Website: crate-barrel
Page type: delivery-shipping
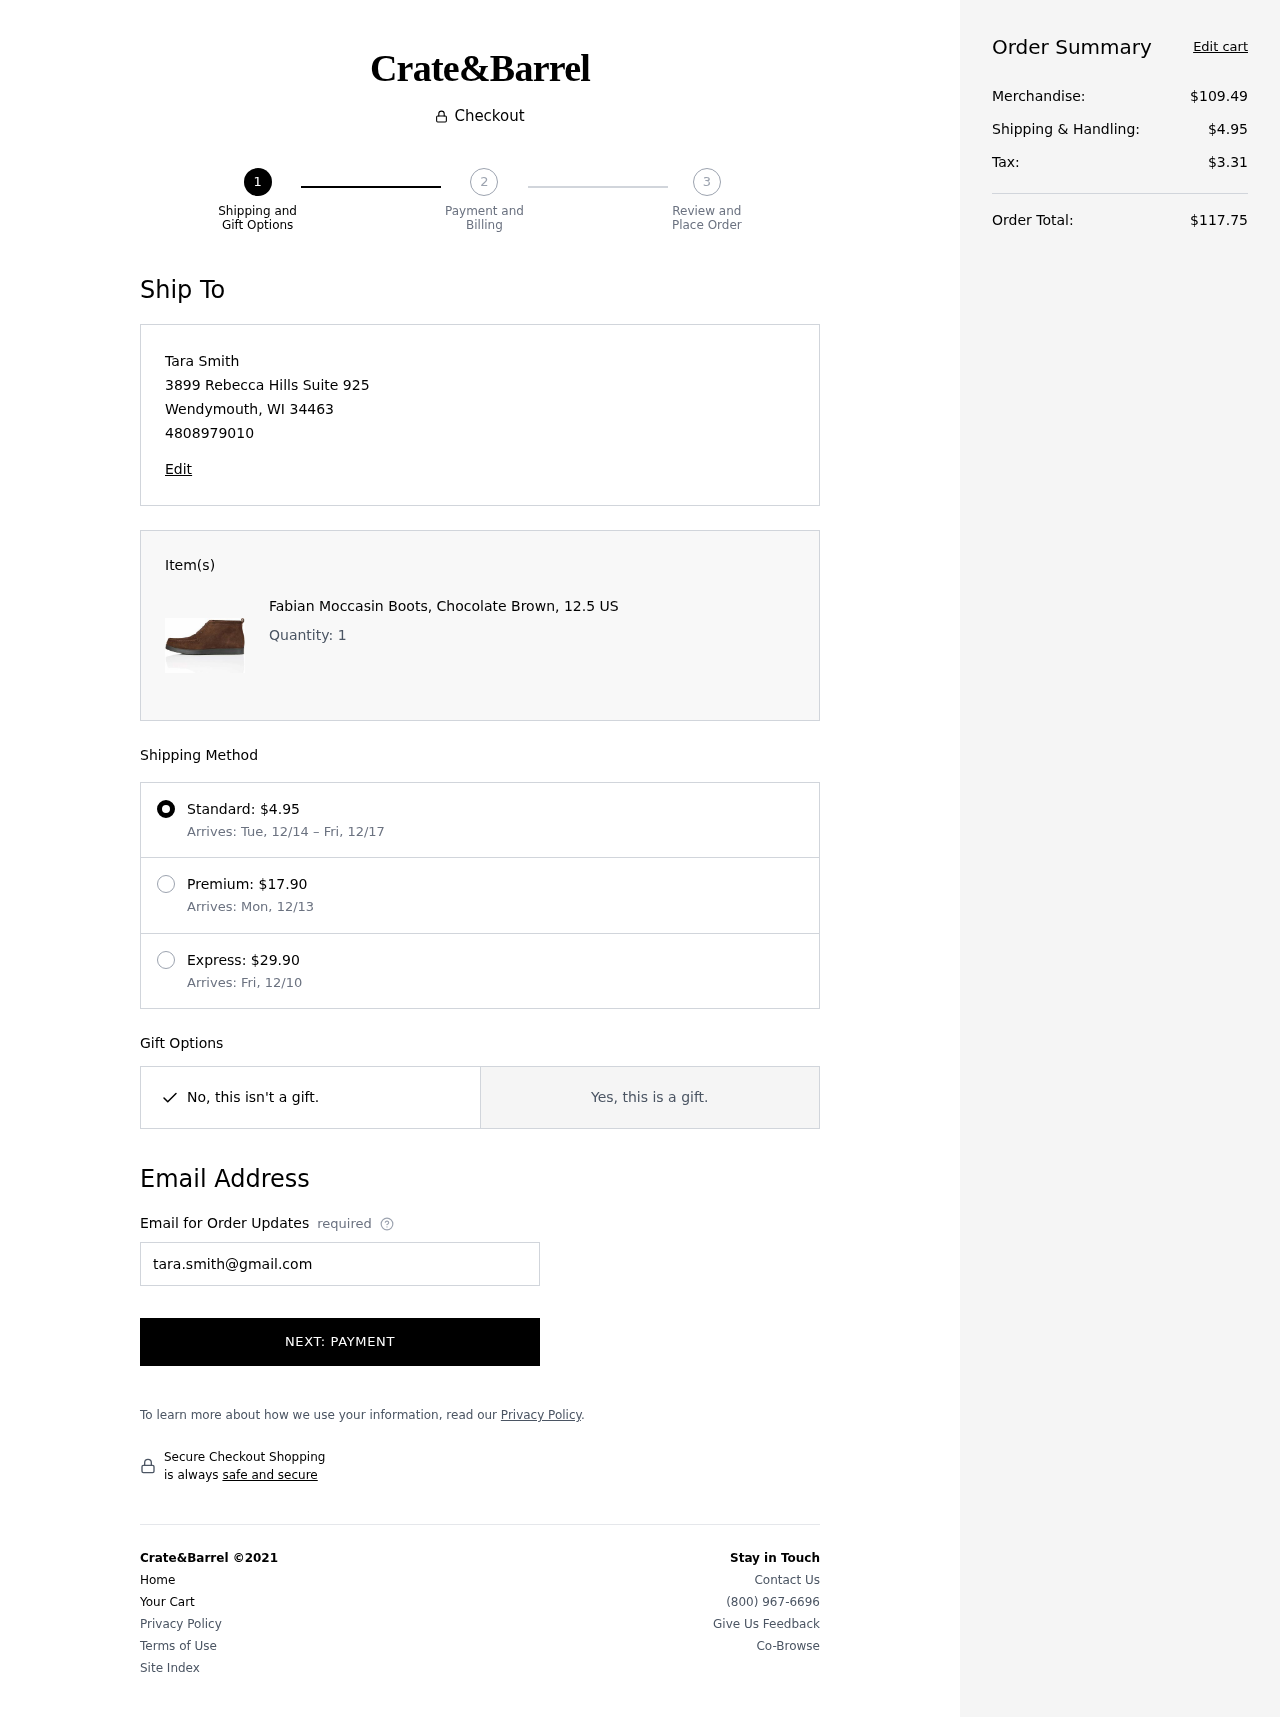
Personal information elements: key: PII_CITY
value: Wendymouth
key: PII_EMAIL
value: tara.smith@gmail.com
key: PII_FULLNAME
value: Tara Smith
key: PII_PHONE
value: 4808979010
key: PII_POSTCODE
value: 34463
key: PII_STATE_ABBR
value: WI
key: PII_STREET
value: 3899 Rebecca Hills Suite 925
Product elements: key: PRODUCT1_NAME
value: Fabian Moccasin Boots, Chocolate Brown, 12.5 US
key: PRODUCT1_QUANTITY
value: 1
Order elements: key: ORDER_SHIPPING_COST
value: $4.95
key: ORDER_SHIPPING_DATE
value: Tue, 12/14
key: ORDER_DELIVERY_DATE
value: Fri, 12/17
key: ORDER_SHIPPING_COST2
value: $17.90
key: ORDER_DELIVERY_DATE2
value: Arrives: Mon, 12/13
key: ORDER_SHIPPING_COST3
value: $29.90
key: ORDER_DELIVERY_DATE3
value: Arrives: Fri, 12/10
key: ORDER_SUBTOTAL
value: $109.49
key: ORDER_TAX
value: $3.31
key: ORDER_TOTAL
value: $117.75